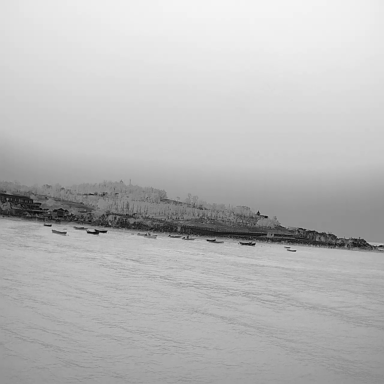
There are 13 bulk_carriers in the infrared image.